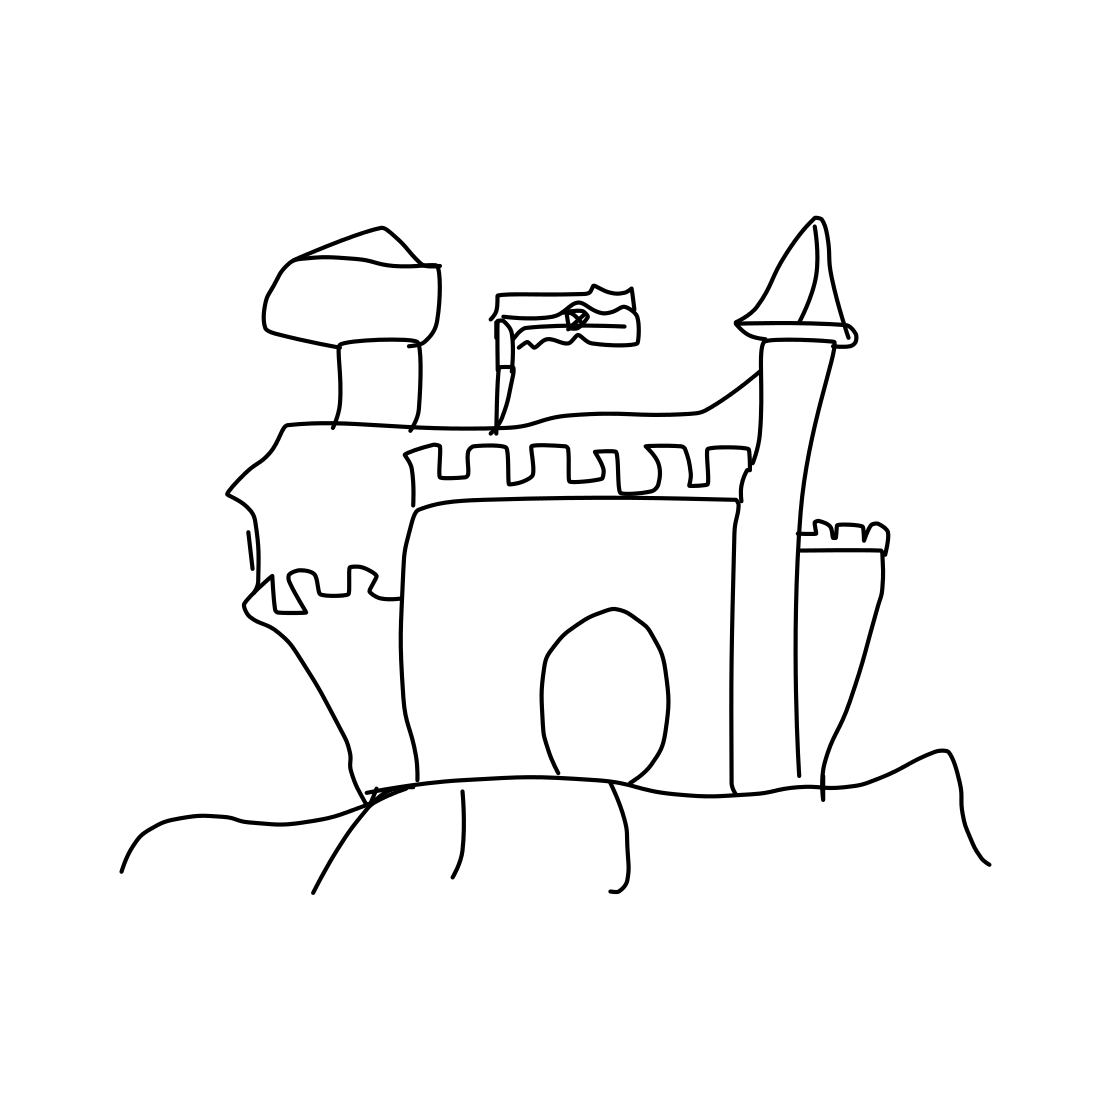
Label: castle